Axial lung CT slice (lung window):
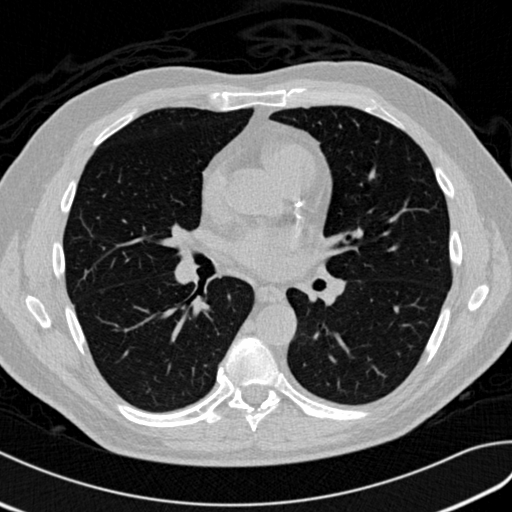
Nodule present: no